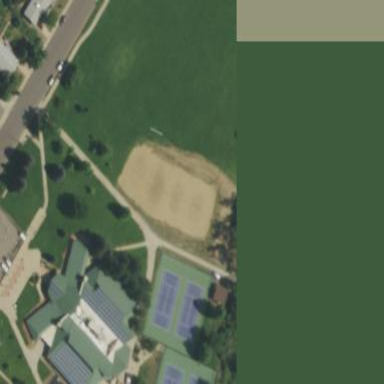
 perfect for leisurely sports activities."